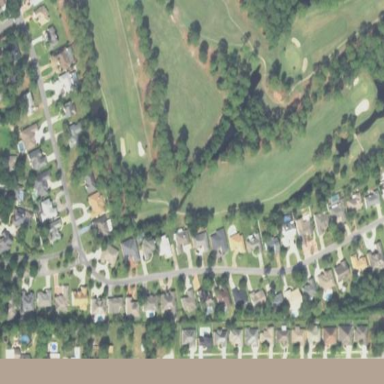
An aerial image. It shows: This residential area consists of single-family homes.